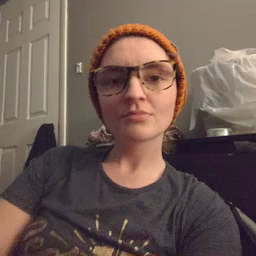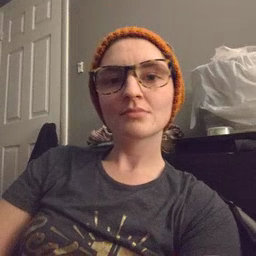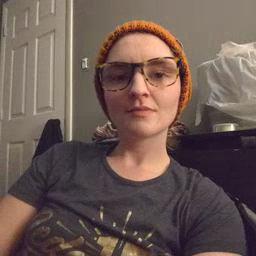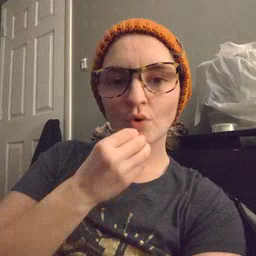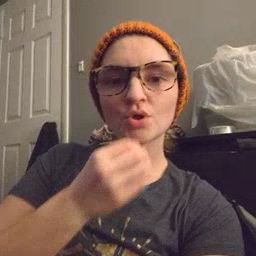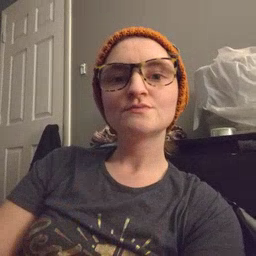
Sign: food